Question: I need to display my custom notification in woocommerce product add page above the Product name.
Review below screen. Below marked section I need to show custom message.

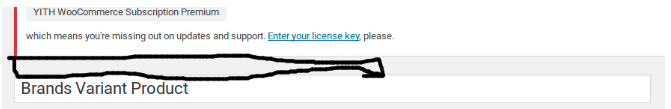
Answer: Try with below code
'''
function general_admin_notice() {
global $pagenow;
if ($pagenow == 'post-new.php' || $pagenow == 'edit.php' || $pagenow == 'post.php') {
if ('product' === get_post_type($_GET['post'])) {
echo '<div class="notice notice-warning is-dismissible">
<p>This notice appears on the settings page.</p>
</div>';
}
}
}
add_action('admin_notices', 'general_admin_notice');
'''